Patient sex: M
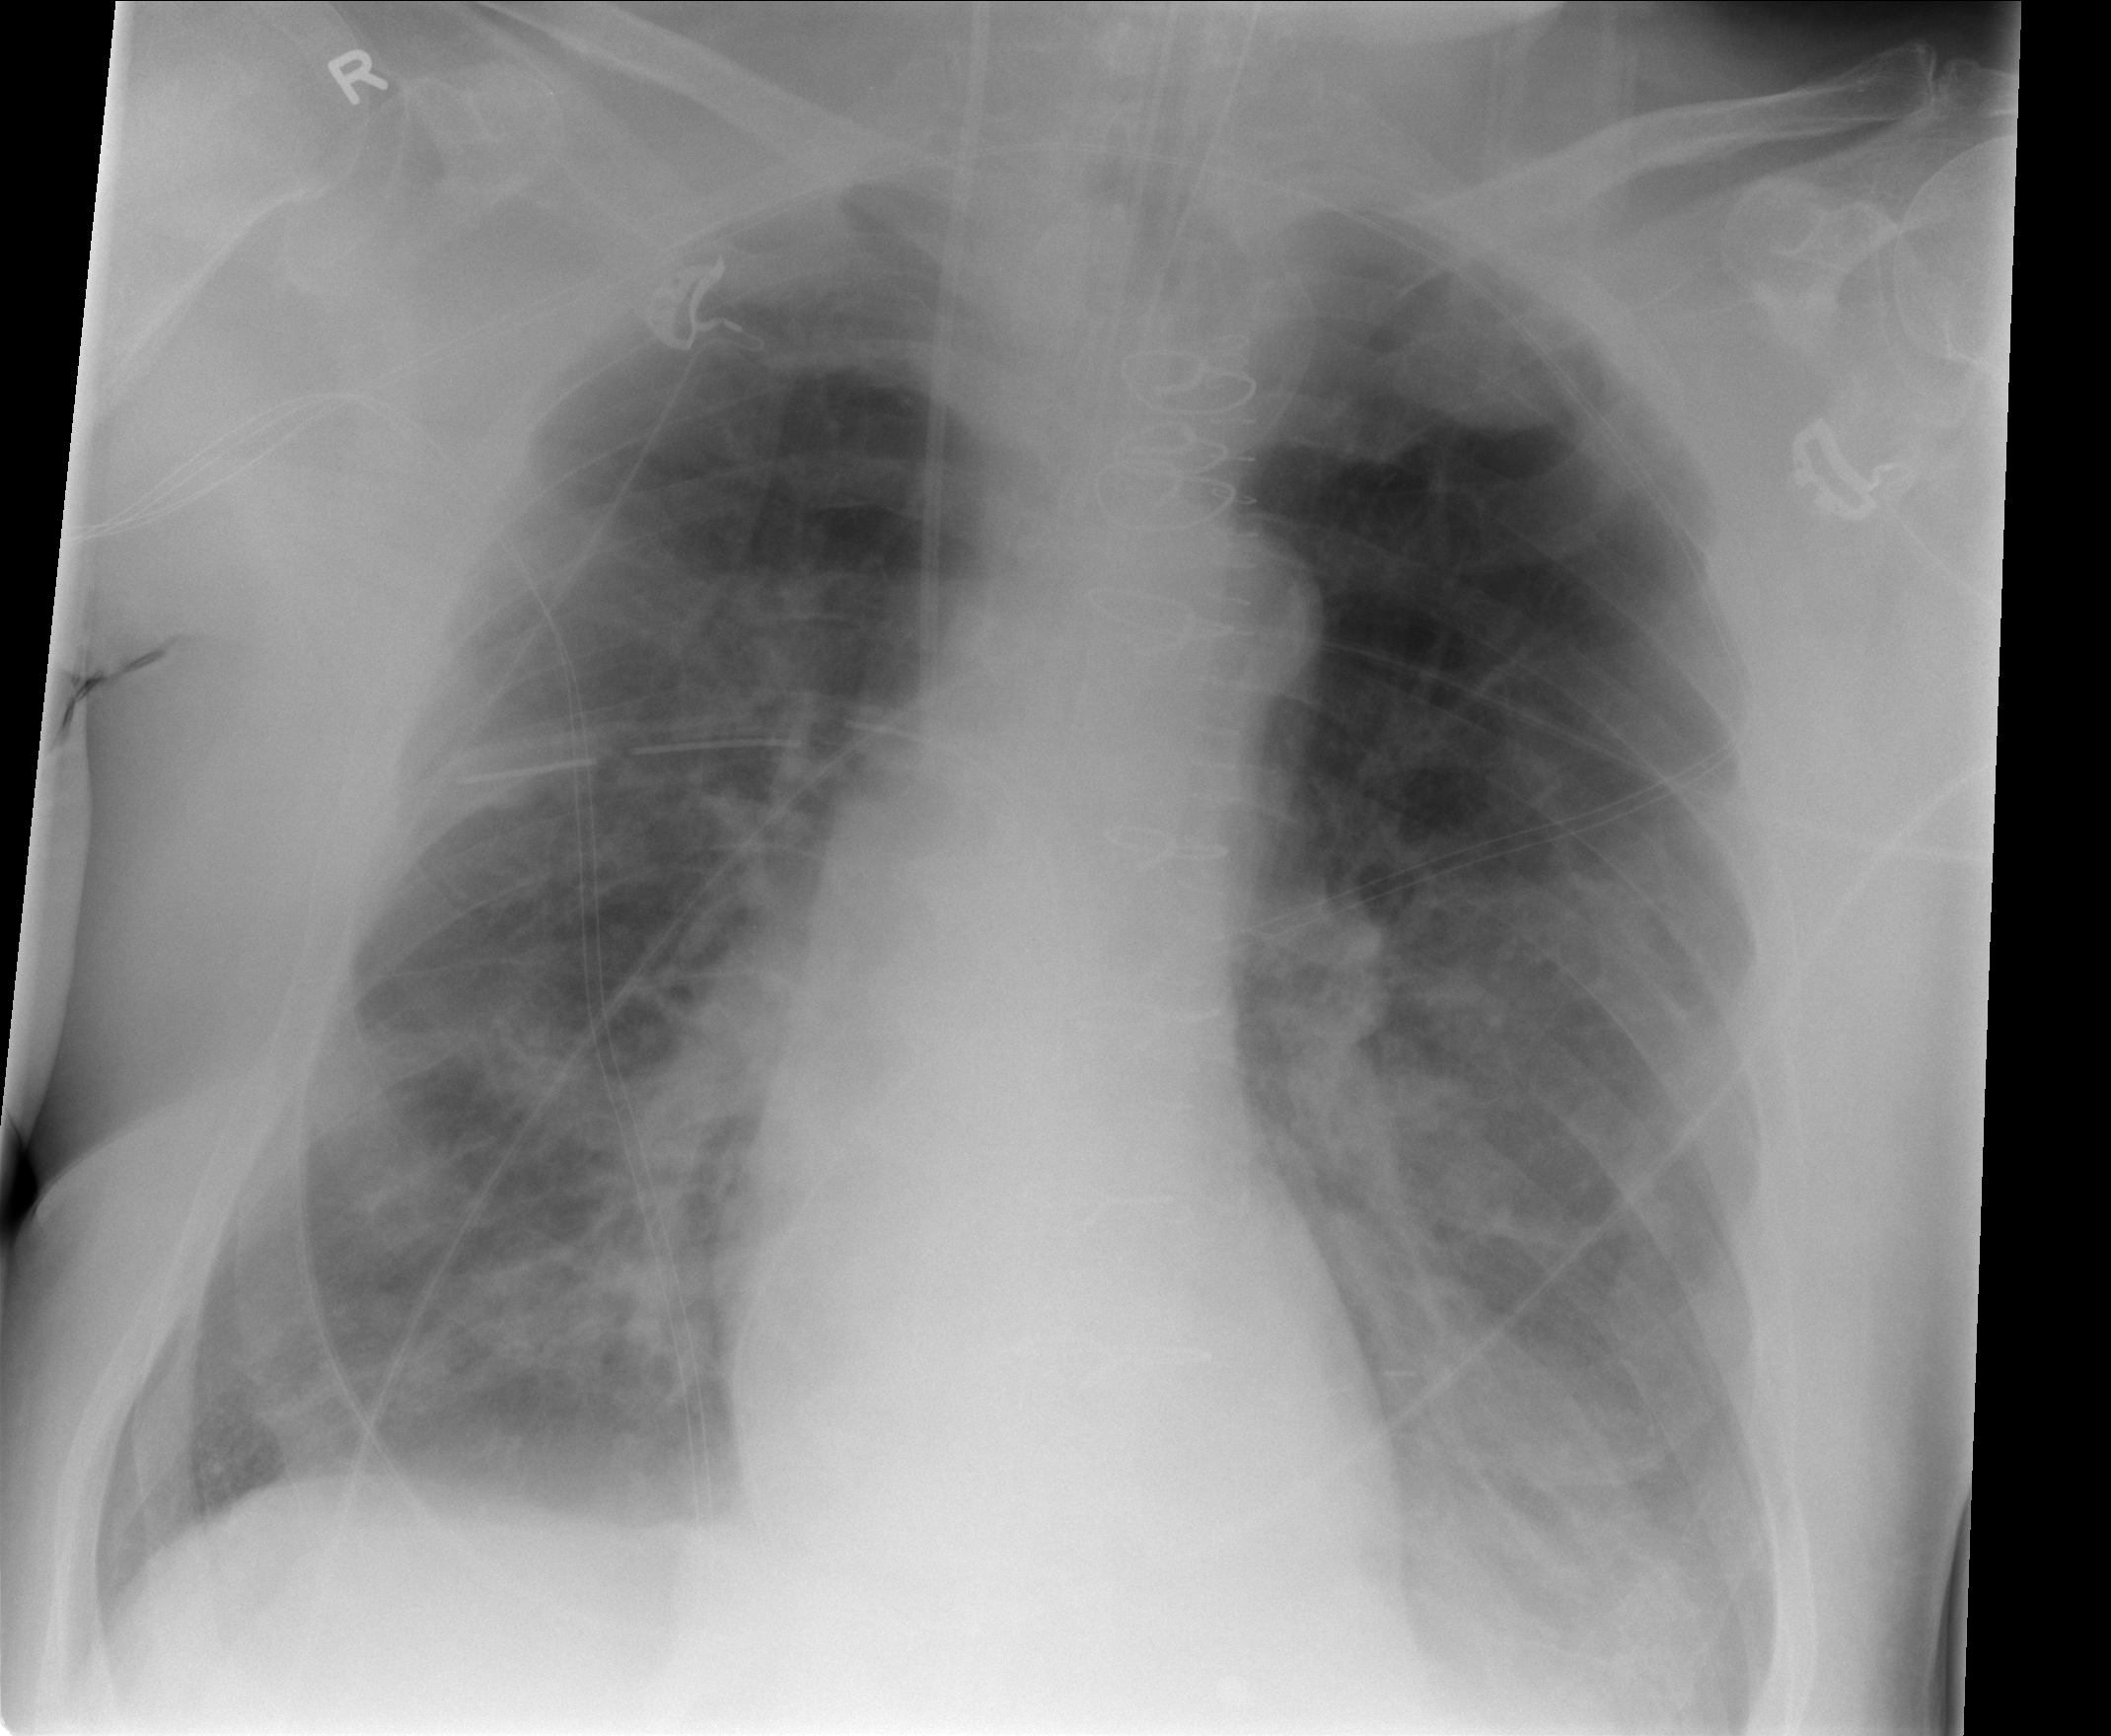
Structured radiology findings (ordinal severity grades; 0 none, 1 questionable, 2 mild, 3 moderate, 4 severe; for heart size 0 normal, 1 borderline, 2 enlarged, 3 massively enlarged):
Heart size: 0
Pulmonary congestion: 2
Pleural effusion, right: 0
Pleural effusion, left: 2
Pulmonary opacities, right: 3
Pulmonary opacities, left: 3
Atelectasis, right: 0
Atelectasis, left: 2